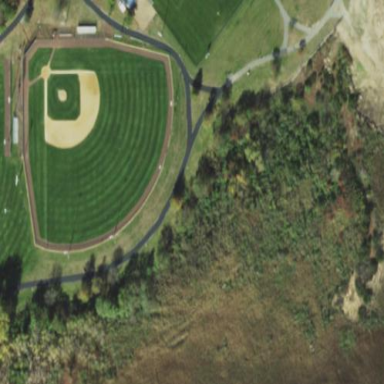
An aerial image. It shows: Baseball pitch for leisure land activities.